Question: As shown in the image i want to reduce the gap between two rows (marked by red color) so that my edit text appears just below the text.

My code
>
'''
<TableRow
android:id="@+id/tableRow1"
android:layout_width="wrap_content"
android:layout_height="wrap_content"
android:padding="2dip" >
<TextView
android:id="@+id/textView1"
android:text="@string/projectName"
android:textSize="16sp"
android:textAppearance="@string/projectName"
android:textColor="@color/text_color"/>
</TableRow>
<TableRow
android:id="@+id/tableRow2"
android:layout_width="wrap_content"
android:layout_height="wrap_content"
android:padding="2dip">
<EditText
android:id="@+id/editText"
android:layout_width="0dp"
android:layout_height="35dp"
android:inputType="text"
android:singleLine="true"
android:background="@drawable/editbox_background_normal"
android:layout_weight="1"
android:padding="5dip"
/>
</TableRow>
</TableLayout>
'''
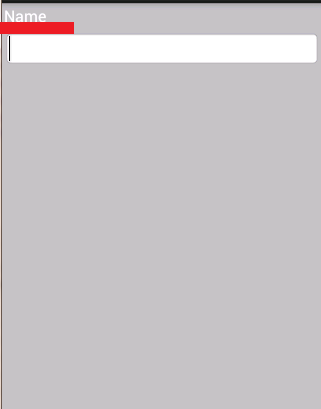
Answer: Get rid of all those paddings
'''
android:padding="2dip"
android:padding="5dip"
'''
You can use padding left and right instead.
Try this
'''
<TableRow
android:id="@+id/tableRow1"
android:layout_width="wrap_content"
android:layout_height="wrap_content"
>
<TextView
android:id="@+id/textView1"
android:text="@string/projectName"
android:textSize="16sp"
android:textAppearance="@string/projectName"
android:textColor="@color/text_color"/>
</TableRow>
<TableRow
android:id="@+id/tableRow2"
android:layout_width="wrap_content"
android:layout_height="wrap_content"
>
<EditText
android:id="@+id/editText"
android:layout_width="0dp"
android:layout_height="35dp"
android:inputType="text"
android:singleLine="true"
android:background="@drawable/editbox_background_normal"
android:layout_weight="1"
/>
</TableRow>
</TableLayout>
'''